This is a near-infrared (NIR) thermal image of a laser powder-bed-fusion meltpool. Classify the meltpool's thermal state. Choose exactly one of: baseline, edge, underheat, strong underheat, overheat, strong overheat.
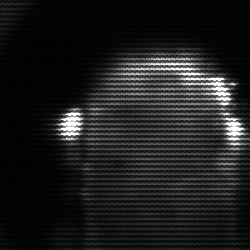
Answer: baseline